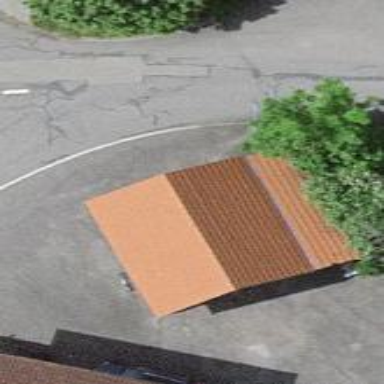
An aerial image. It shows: Garage.